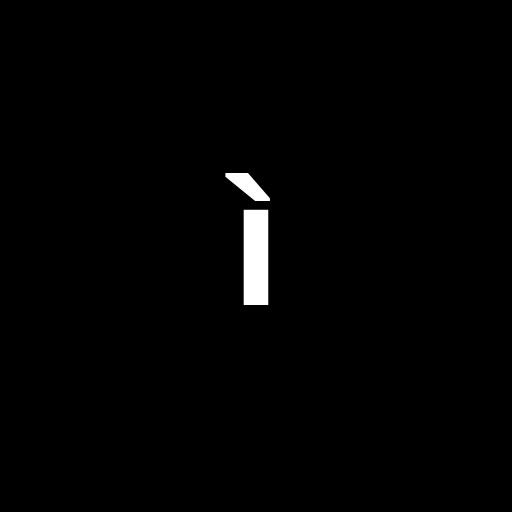
Character: ì
Unicode: U+00EC (LATIN SMALL LETTER I WITH GRAVE)